Question: I have two entities, Parent and Child. The Parent entity has a to-many relationship to Child named "children." Child has a String attribute named "childName."
I want to make a fetched property on Parent, let's call it "specialChild" that returns a Child with a particular name, let's say "Special". The following predicates return an empty set when I access the fetched property:
- - -
I believe I'm messing up the predicate somehow, because I'm still pretty inexperienced with them. (and I can find zero documentation from Apple on "SUBQUERY") How am I supposed to specify "the child whose childName is Special" in the Parent's fetched property predicate?
Yes, I am calling -refreshObject:mergeChanges: but I still receive an empty result. Yes, the destination entity is Child.

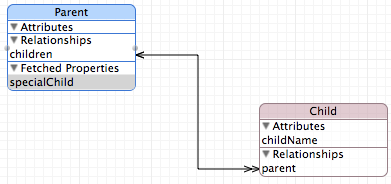
Answer: What you want is 'parent==$FETCH_SOURCE AND childName=="Special"'. This gets any 'Child' whose 'childName' is "Special" and whose 'parent' is the object looking up its special children.
Attributes in a fetched property predicate must exist on the destination entity. Here the destination is 'Child', so you can't use 'children' since that only exists on 'Parent'.
The '$FETCH_SOURCE' part corresponds to where you'd use 'self' if you wrote the predicate in code. Without that you get every special child, not just the ones attached to the originating 'Parent'. It says, the 'parent' attribute of the child must be the specific instance looking up the fetched property value.